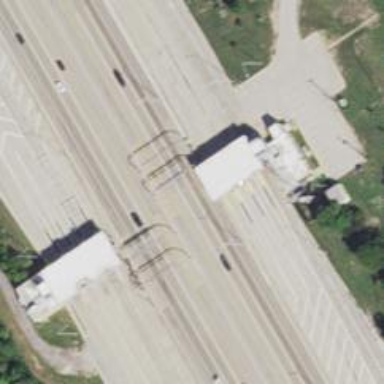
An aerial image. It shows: Toll gantry on the road.